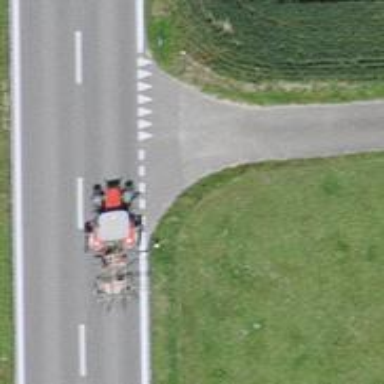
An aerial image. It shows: Road with "give way" sign.